Question: PrintDialog.Document don't exist as element in the drop down list from visual studio 2010;
Demonstration:

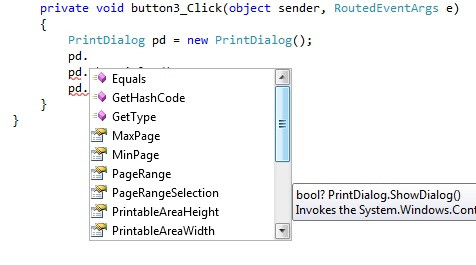
Answer: See that scrollbar on the right? Click and drag it down.
In case you're getting too tired: it isn't PrintDialog.Document, it is PrintDialog.PrintDocument. Take a break, have a beer, kiss the girl.
And, yes I completely agree, WPF sux for completely unnecessary property name changes. You linked the wrong MSDN article.